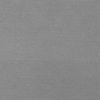
Label: dusty